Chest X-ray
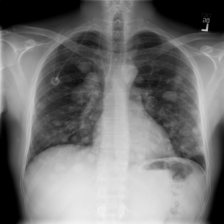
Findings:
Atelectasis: negative
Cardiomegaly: negative
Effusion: negative
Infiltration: negative
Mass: negative
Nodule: negative
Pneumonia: negative
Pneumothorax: negative
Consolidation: negative
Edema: negative
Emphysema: negative
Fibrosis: negative
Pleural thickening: negative
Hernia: negative